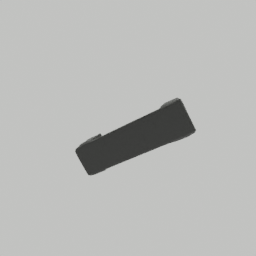
Label: furniture